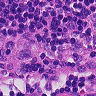
Metastatic tissue present: no